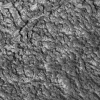
Atmospheric dust classification: not_dusty